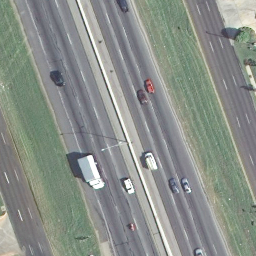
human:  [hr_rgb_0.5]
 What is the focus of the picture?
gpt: freeway